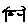
Label: house